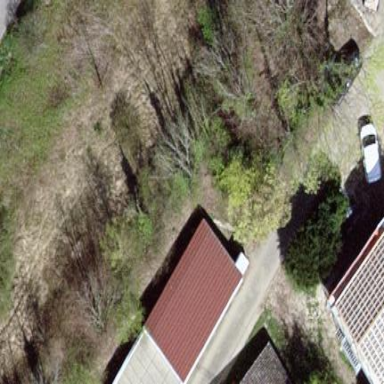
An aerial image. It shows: Group of garages.